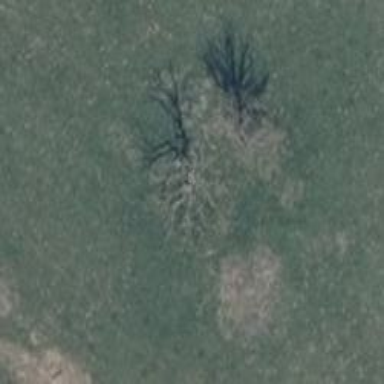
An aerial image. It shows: Single tag "natural: tree."